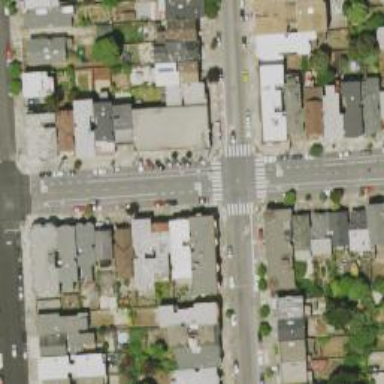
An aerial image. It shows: Marked road crossing.